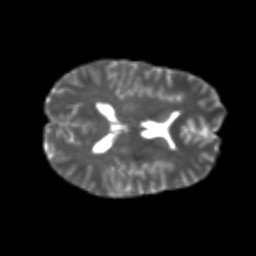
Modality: T2w
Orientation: axial
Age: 26
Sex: female
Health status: healthy
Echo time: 0.074 s